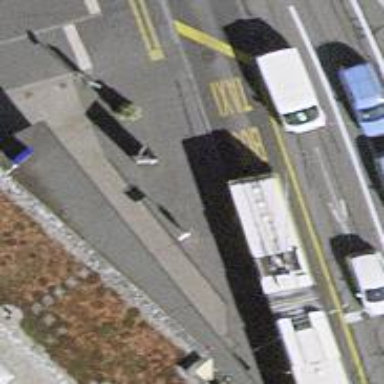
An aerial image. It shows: Bus stop with platform for public transport.